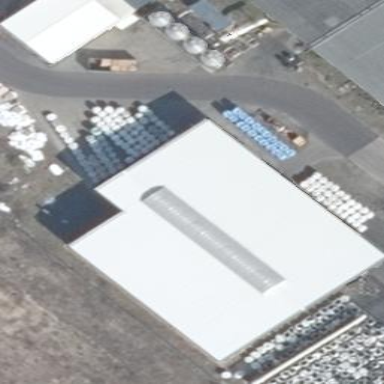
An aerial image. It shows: Building with gabled roof oriented across.